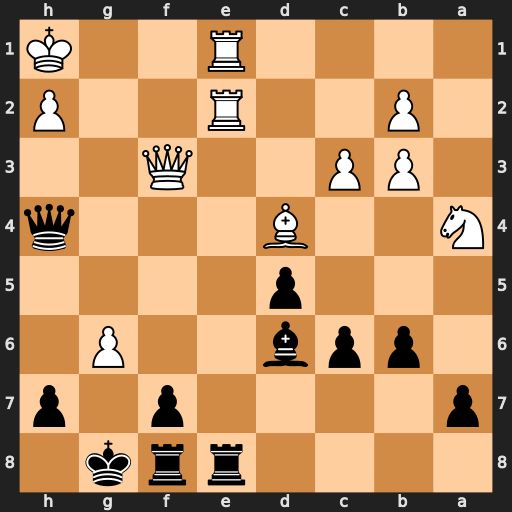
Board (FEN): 4rrk1/p4p1p/1ppb2P1/3p4/N2B3q/1PP2Q2/1P2R2P/4R2K
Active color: b
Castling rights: -
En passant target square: -
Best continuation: fxg6 Qd3 Bxh2